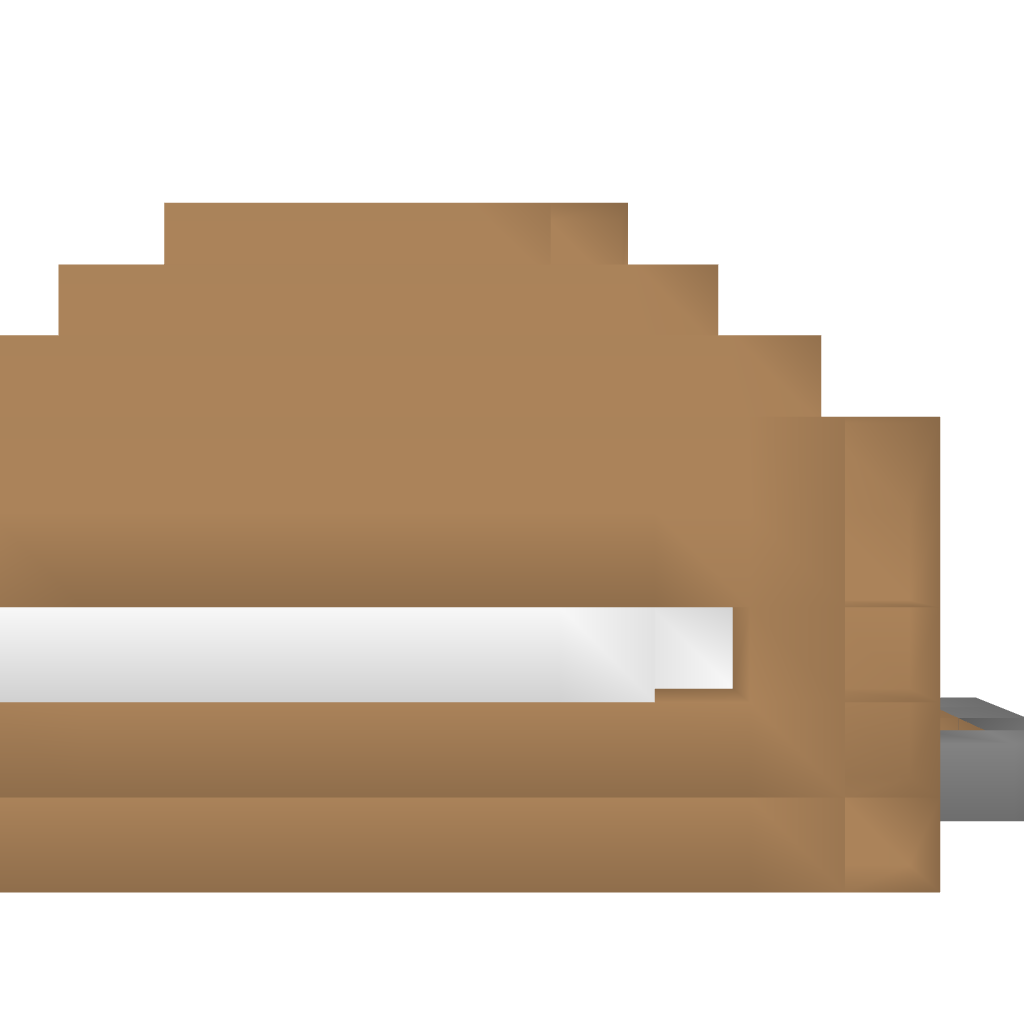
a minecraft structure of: improved log house with some windows